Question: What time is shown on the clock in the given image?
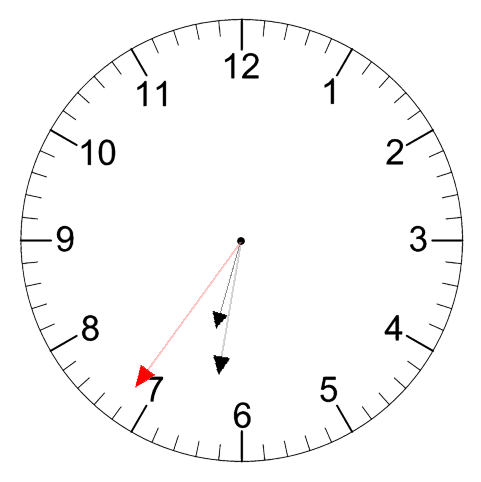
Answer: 06:31:36